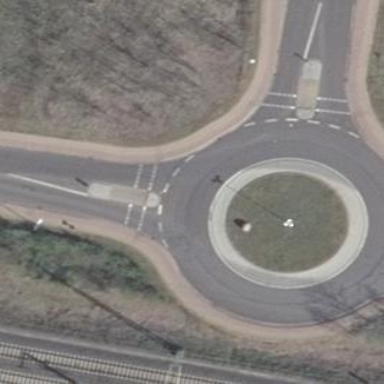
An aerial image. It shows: Unclassified road leading to roundabout junction.